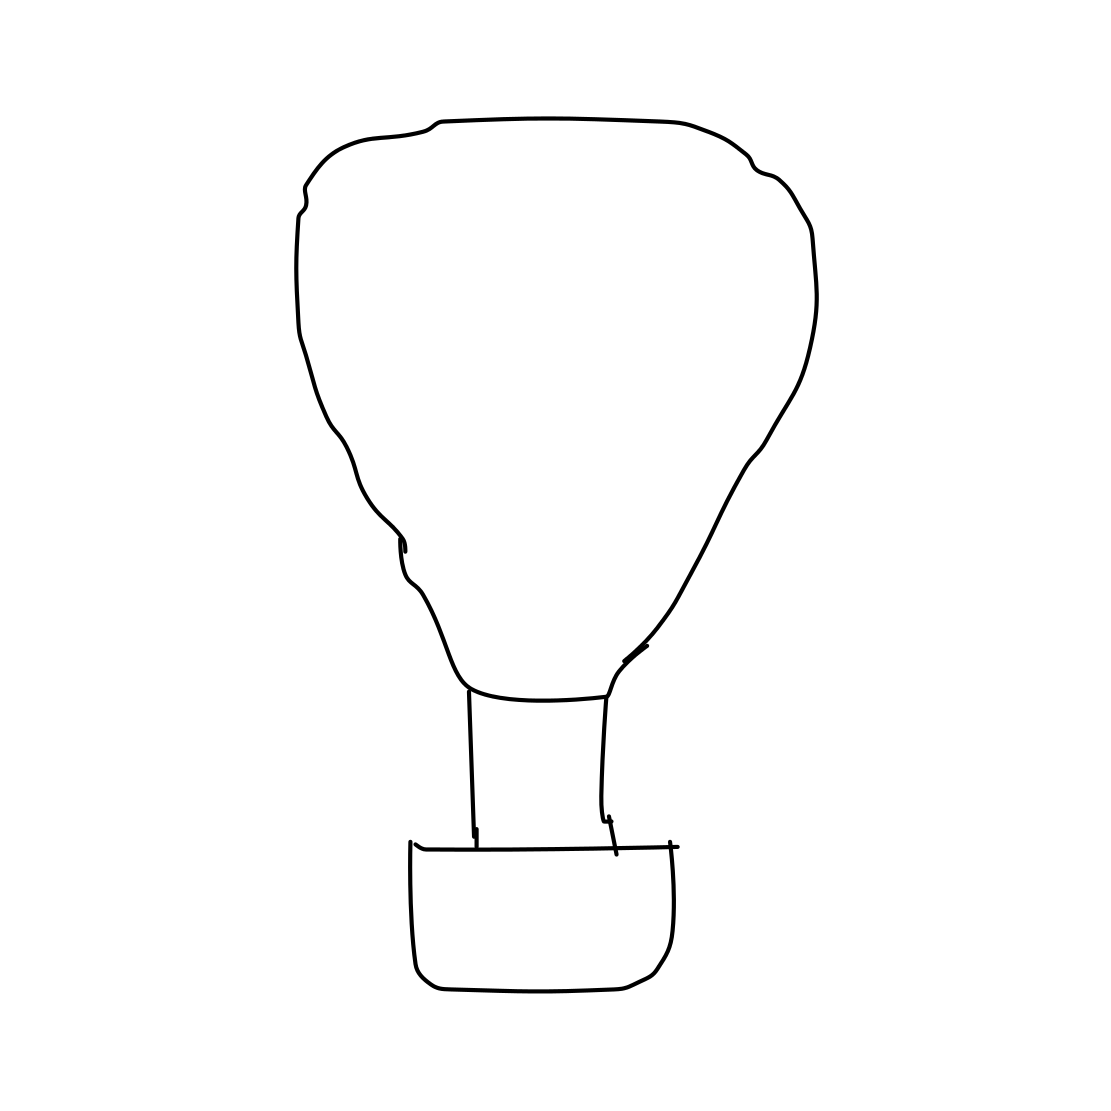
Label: hot air balloon